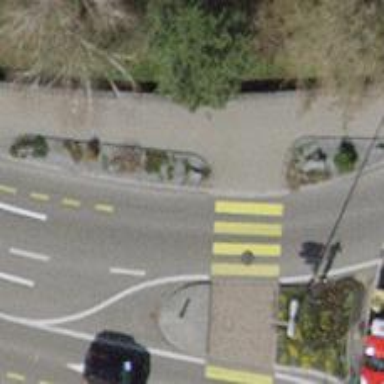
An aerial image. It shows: Marked road crossing with pedestrian island.